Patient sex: F
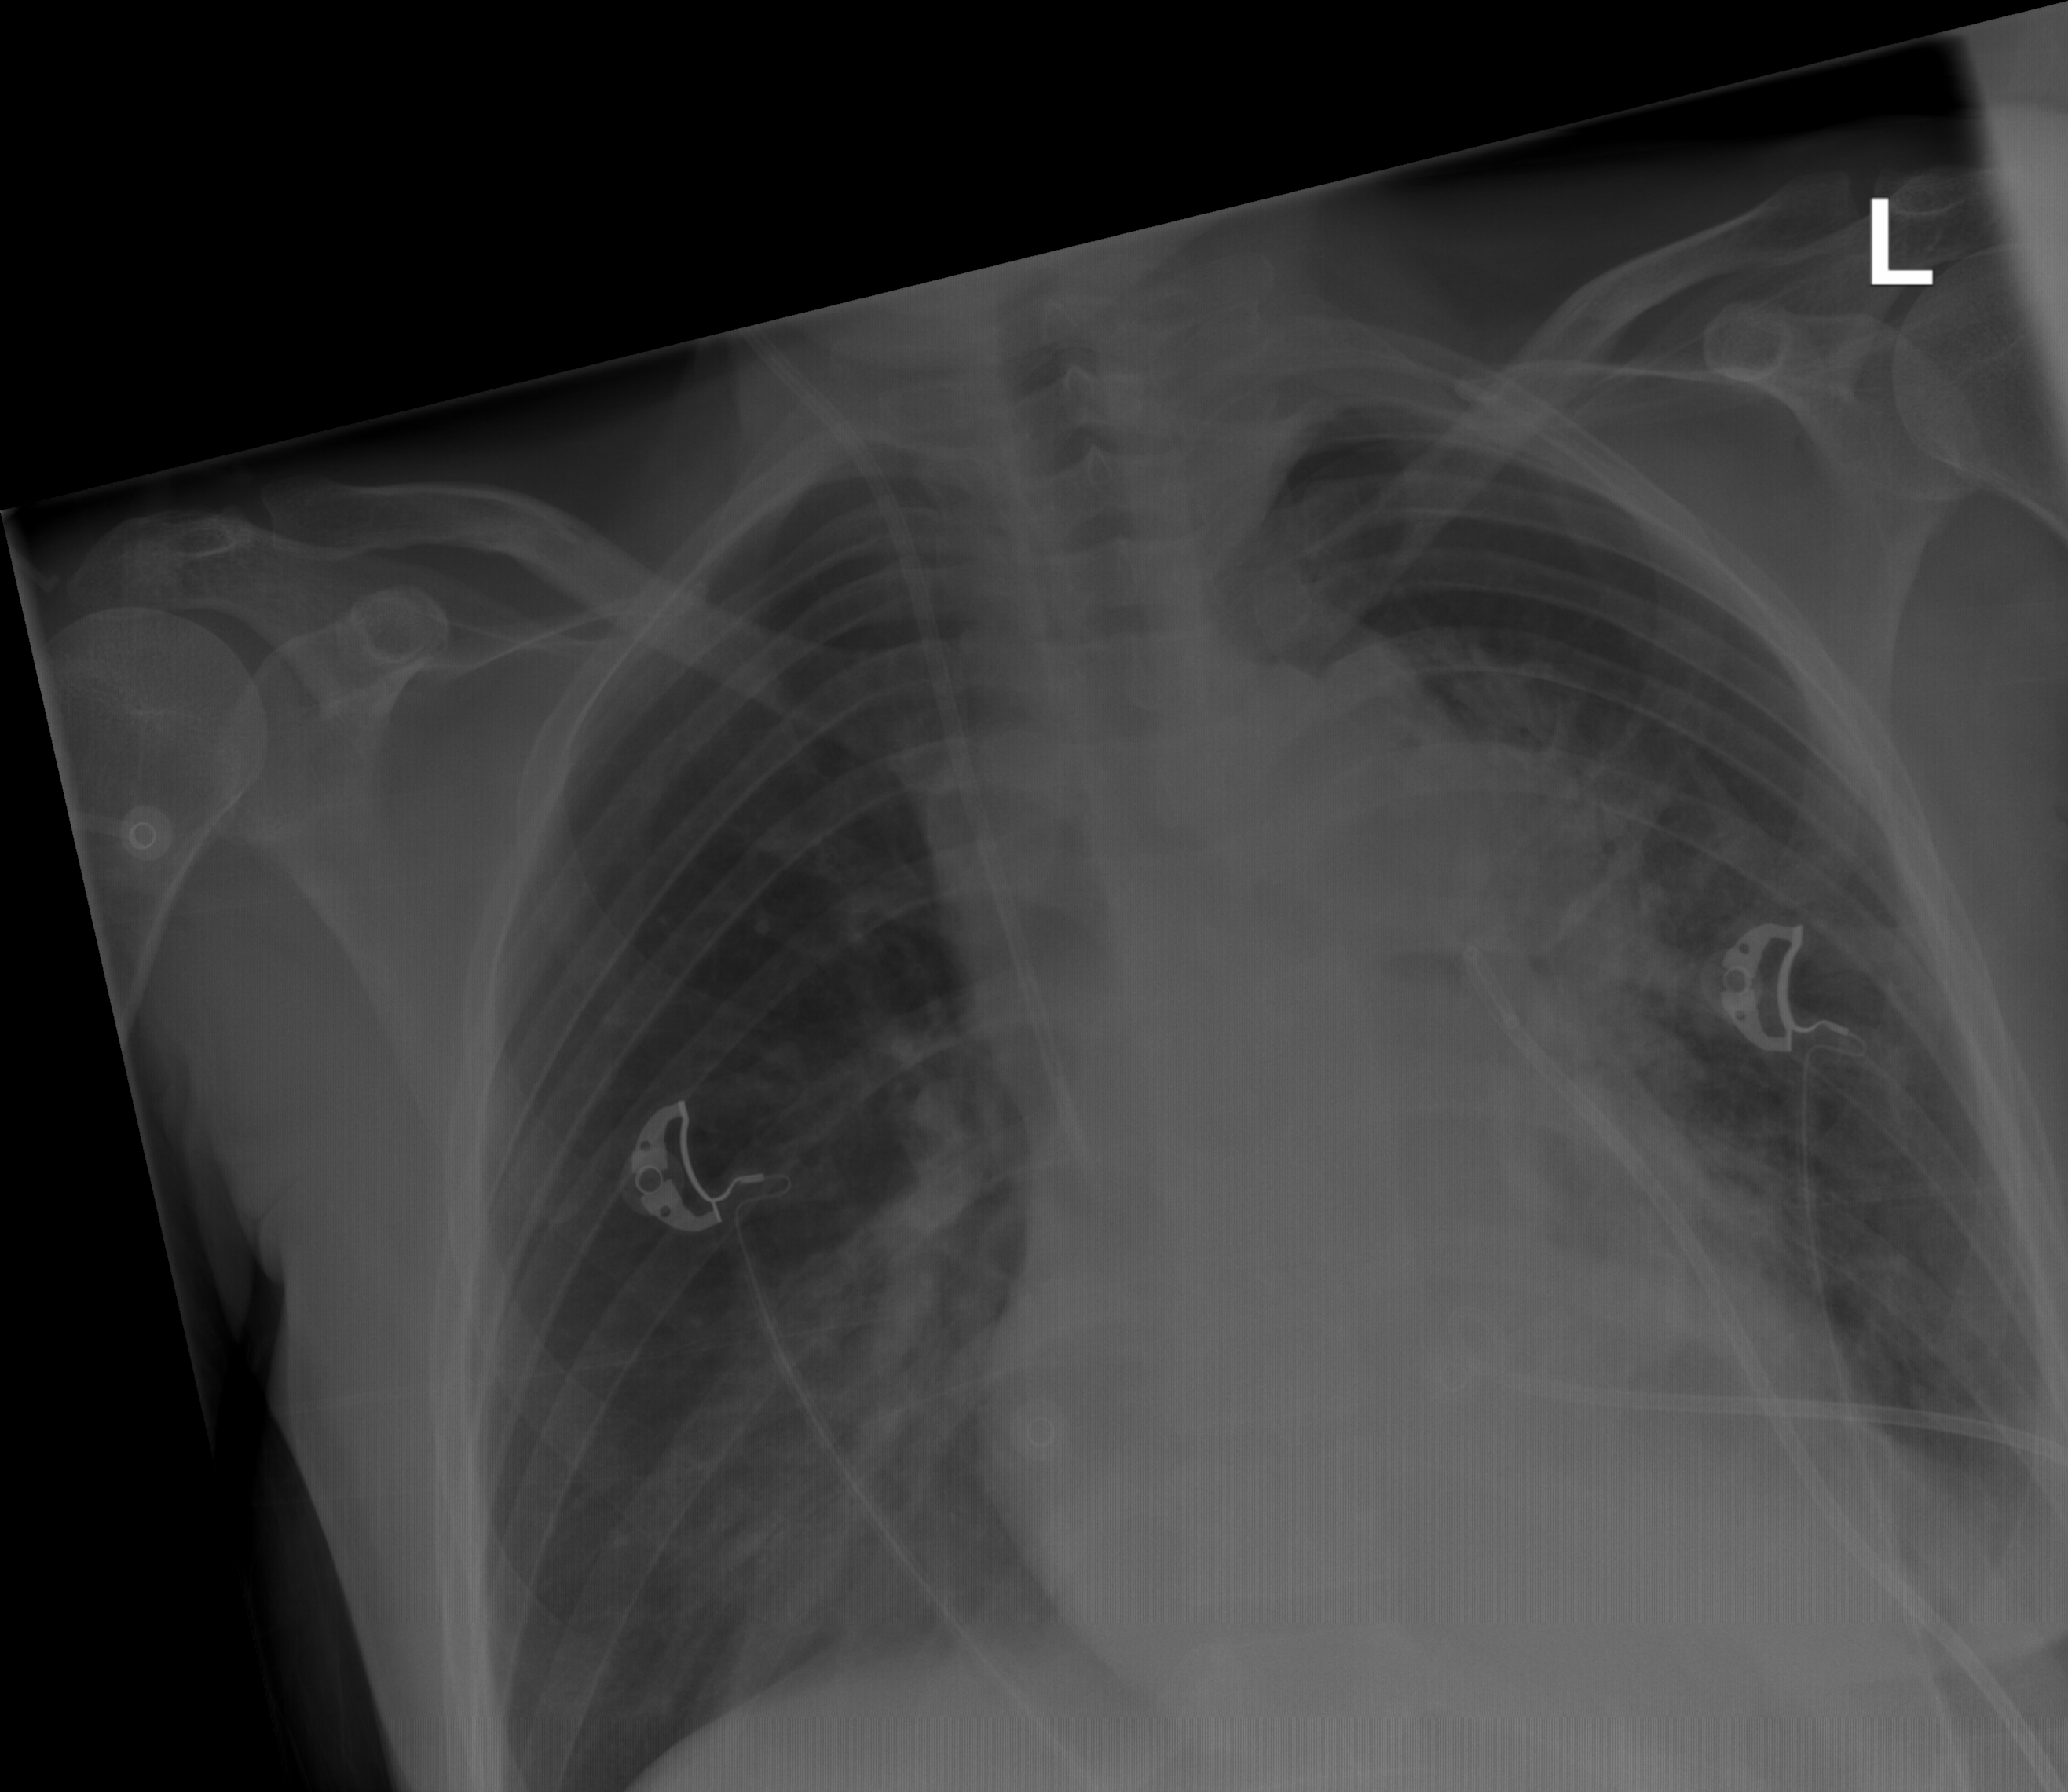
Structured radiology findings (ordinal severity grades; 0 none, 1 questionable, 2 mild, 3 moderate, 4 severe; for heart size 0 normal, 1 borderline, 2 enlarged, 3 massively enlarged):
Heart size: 2
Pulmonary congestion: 0
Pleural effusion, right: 0
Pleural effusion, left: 2
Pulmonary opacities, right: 0
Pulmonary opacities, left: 2
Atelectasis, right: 0
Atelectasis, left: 2